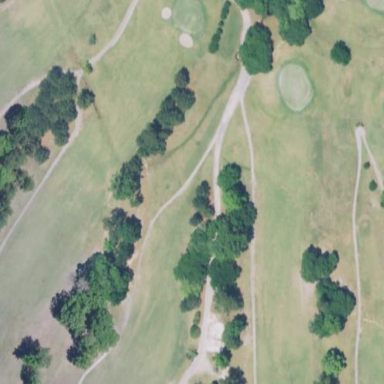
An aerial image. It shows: Grassy area designated as golf fairway.